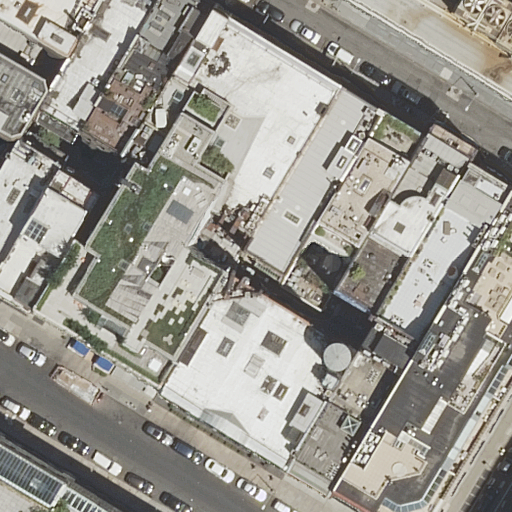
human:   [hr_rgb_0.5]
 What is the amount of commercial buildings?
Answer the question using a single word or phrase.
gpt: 0

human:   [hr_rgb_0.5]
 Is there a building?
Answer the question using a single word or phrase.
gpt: yes

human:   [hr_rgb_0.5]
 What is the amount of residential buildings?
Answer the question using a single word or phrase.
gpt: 18

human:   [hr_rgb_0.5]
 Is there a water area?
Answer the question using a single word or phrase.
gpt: no

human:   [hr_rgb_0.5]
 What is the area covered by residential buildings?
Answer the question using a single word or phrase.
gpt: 10760m2

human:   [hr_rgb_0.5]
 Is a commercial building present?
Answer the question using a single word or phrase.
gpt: no

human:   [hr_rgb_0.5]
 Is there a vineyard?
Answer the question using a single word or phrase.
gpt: no

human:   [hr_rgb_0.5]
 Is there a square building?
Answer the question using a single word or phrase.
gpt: no

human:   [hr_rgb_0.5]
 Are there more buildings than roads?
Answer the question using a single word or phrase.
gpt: yes

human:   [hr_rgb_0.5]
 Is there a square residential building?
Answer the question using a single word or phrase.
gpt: no

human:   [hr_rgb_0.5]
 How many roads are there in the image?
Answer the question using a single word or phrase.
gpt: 2

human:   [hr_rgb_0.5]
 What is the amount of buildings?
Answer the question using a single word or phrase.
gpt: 18

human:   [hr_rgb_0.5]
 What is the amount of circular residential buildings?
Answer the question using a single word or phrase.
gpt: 0

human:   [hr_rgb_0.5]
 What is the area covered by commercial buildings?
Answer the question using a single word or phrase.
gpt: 0m2

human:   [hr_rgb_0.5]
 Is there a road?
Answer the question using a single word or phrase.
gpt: yes

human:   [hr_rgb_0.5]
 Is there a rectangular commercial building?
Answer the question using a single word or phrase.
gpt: no

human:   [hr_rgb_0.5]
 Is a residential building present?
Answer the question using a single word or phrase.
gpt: yes

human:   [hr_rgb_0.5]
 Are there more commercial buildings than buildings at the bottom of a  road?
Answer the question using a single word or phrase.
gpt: no

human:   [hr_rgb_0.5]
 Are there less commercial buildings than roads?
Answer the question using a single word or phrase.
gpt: yes

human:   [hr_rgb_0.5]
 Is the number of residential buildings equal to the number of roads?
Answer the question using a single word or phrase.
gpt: no

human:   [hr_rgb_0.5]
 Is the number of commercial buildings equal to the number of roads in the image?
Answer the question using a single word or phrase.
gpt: no

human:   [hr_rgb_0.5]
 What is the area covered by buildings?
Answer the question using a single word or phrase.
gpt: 10760m2

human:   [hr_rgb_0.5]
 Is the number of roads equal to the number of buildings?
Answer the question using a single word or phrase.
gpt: no

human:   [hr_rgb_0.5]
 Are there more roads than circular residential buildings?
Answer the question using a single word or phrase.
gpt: yes

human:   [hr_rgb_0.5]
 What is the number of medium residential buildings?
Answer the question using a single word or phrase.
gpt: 8

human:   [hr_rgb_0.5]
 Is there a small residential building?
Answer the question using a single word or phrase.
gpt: yes

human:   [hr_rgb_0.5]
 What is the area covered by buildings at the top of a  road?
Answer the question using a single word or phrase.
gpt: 7942m2

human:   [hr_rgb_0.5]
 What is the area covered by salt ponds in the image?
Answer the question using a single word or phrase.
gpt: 0m2

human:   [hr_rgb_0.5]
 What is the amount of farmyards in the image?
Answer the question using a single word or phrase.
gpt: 0

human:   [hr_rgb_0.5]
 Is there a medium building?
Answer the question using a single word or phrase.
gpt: yes

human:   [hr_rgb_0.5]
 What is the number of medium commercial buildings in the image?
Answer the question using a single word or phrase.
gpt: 0

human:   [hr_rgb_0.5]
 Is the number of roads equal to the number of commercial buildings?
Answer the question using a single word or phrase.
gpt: no

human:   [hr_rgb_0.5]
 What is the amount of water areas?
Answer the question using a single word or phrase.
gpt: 0

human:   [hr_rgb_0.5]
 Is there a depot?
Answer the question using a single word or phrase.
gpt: no

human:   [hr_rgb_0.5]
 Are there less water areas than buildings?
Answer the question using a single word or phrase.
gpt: yes

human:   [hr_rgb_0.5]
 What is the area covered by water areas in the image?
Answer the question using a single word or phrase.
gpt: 0m2

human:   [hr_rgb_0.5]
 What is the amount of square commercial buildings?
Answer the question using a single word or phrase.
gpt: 0

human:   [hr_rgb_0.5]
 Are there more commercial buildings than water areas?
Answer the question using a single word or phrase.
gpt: no

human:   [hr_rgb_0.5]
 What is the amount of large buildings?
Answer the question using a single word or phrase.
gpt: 6

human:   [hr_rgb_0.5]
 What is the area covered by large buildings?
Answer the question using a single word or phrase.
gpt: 8277m2

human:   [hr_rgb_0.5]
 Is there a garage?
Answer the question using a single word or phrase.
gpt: no

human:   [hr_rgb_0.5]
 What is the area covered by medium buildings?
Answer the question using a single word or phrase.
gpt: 2250m2

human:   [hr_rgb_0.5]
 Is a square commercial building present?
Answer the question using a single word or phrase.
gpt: no

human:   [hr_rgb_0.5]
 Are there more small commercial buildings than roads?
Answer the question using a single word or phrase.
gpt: no

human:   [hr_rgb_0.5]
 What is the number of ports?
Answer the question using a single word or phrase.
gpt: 0

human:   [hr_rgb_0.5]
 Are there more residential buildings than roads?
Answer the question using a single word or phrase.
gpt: yes

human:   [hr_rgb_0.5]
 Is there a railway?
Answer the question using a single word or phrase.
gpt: no

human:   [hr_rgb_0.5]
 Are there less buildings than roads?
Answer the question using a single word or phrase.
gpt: no

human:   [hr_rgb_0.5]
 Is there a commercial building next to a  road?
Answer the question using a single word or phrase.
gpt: no

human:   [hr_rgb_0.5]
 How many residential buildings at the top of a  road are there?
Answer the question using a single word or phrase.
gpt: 13

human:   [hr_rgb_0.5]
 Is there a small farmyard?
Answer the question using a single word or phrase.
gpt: no

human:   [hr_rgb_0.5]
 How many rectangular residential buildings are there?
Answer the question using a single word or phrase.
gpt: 13

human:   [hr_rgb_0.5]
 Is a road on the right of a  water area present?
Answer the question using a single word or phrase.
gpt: no

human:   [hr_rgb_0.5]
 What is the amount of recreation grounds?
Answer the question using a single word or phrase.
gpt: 0

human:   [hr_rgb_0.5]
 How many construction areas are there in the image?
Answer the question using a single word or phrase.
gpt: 0

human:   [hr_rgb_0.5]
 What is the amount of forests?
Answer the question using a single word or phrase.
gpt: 0

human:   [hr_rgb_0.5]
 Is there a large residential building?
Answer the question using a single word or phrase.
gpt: yes

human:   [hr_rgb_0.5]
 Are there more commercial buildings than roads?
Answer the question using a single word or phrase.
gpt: no

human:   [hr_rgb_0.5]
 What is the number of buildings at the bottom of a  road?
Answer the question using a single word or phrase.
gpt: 10

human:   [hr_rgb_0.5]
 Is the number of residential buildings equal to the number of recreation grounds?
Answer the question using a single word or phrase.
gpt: no

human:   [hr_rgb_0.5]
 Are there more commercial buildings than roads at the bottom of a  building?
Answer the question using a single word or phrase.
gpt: no

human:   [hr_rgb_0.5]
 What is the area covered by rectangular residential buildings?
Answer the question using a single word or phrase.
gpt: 4289m2

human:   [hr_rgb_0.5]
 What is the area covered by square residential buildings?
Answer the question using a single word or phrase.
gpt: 0m2

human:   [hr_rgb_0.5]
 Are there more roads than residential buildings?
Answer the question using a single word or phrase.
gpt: no